Brain MRI, t2w sequence, axial 2D slice.
Patient: age 33, sex F, weight 78 kg, height 1.78 m
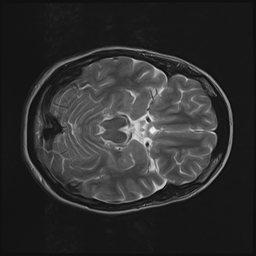